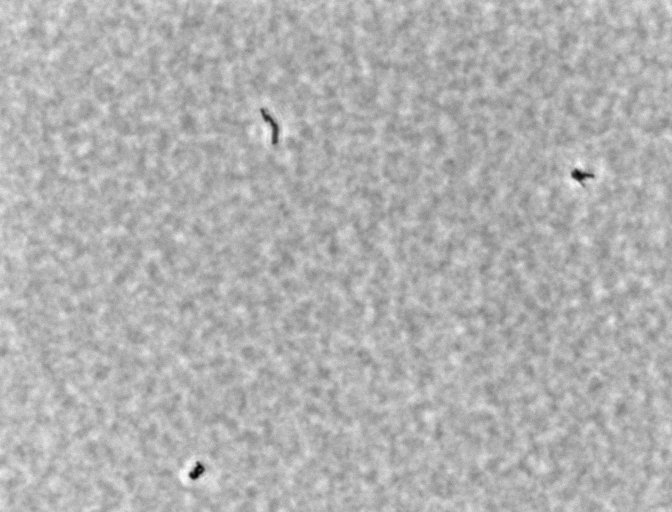
Listeria innocua